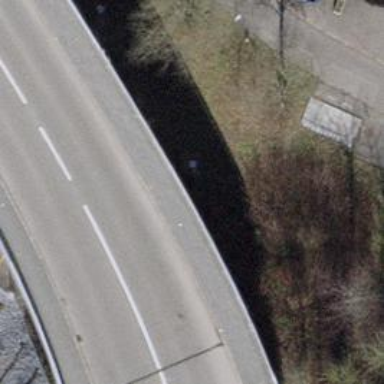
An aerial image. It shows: Asphalt footway that serves as sidewalk on bridge.